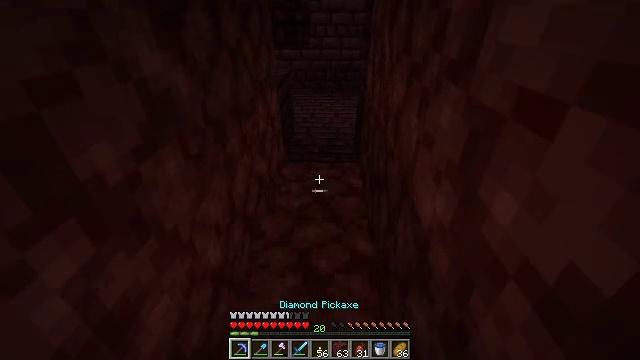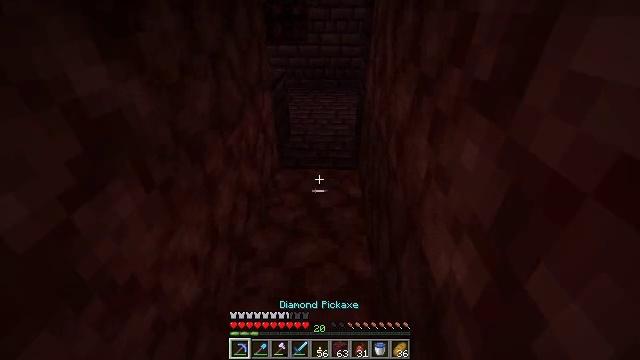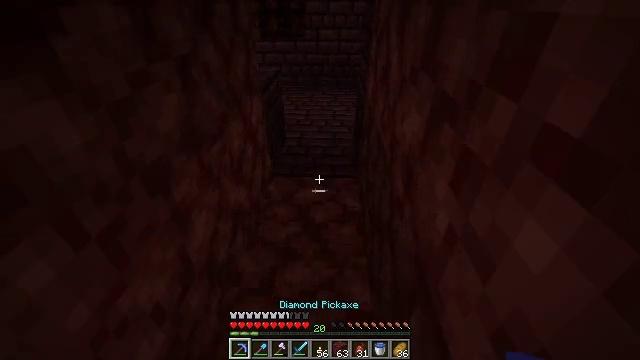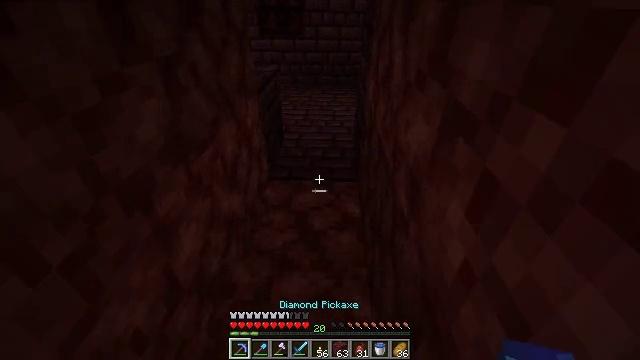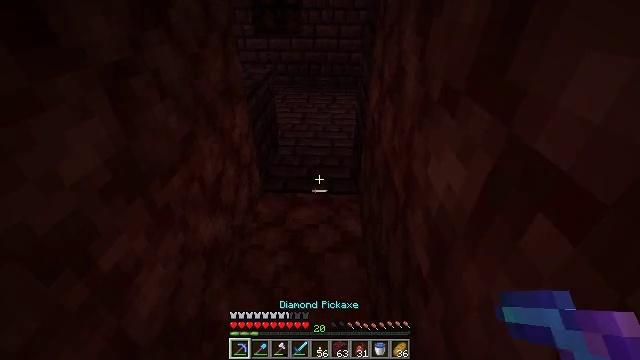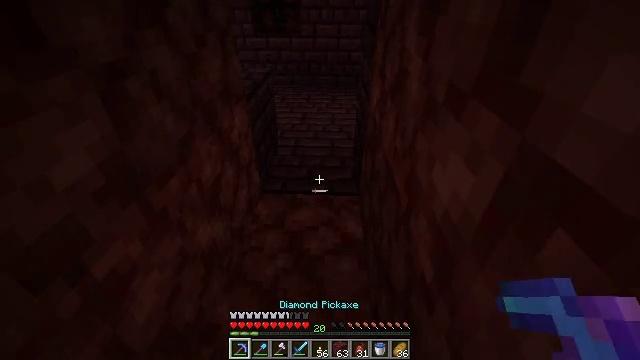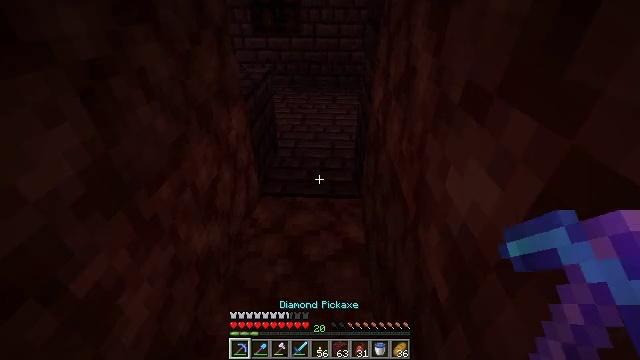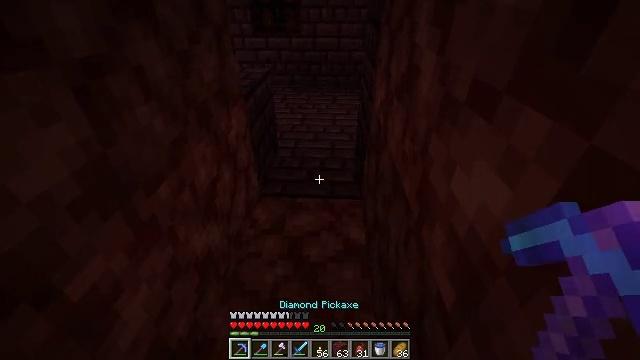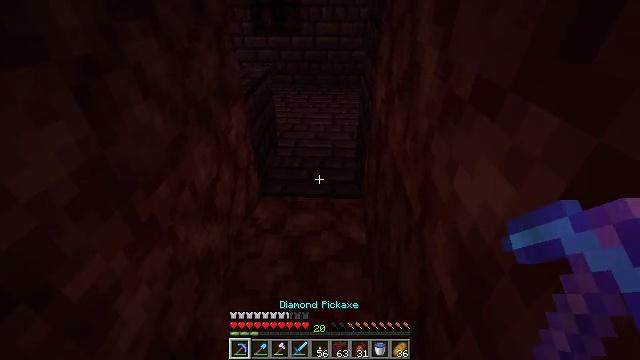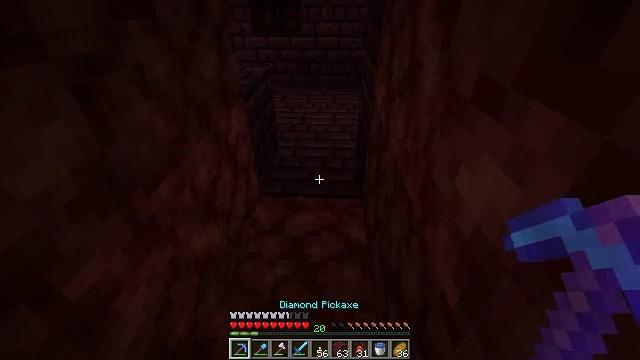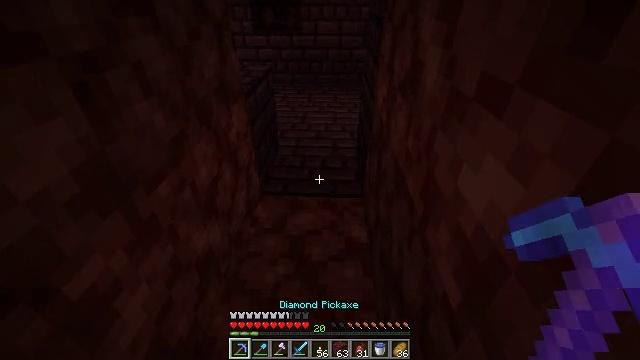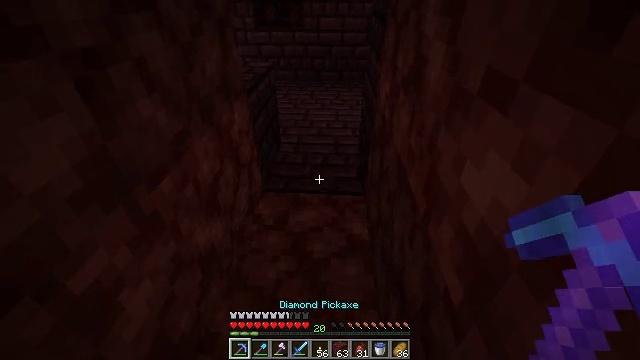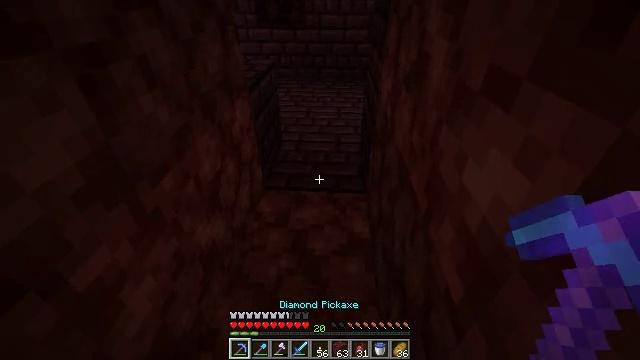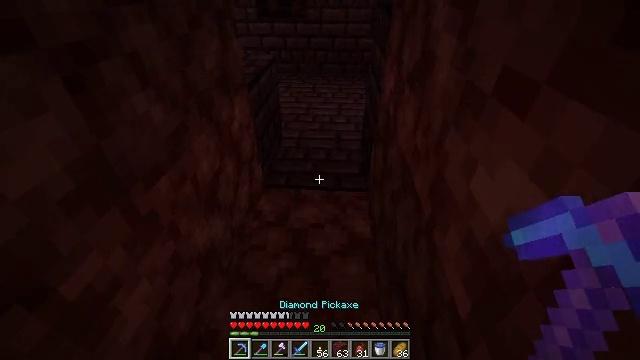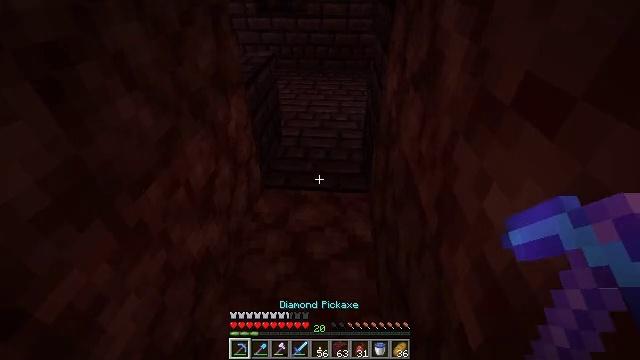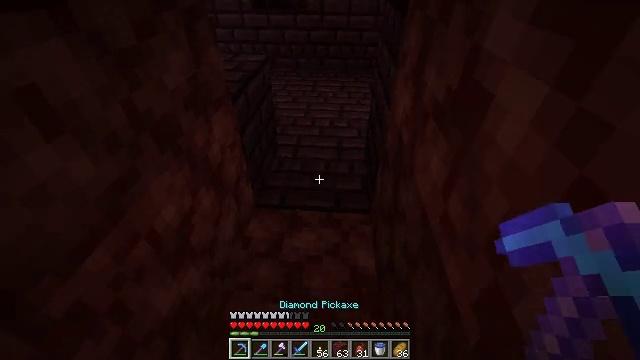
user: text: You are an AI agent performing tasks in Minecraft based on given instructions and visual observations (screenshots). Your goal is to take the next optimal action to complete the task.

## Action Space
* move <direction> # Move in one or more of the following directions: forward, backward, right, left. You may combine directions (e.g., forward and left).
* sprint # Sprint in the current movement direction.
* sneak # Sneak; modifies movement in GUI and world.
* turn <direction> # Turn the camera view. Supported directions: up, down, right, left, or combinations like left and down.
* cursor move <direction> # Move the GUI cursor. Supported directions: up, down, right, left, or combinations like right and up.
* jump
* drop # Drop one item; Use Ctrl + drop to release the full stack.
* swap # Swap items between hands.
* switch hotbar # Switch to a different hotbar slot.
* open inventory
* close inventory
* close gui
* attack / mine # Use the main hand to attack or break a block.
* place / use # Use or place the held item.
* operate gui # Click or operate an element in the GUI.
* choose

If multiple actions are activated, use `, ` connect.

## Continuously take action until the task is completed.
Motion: motion action
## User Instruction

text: Break the nether bricks in a fortress.
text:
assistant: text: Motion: move forward
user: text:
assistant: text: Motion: move forward, turn down
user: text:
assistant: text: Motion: move forward
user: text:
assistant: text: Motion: no_op
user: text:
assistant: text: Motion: no_op
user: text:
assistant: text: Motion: no_op
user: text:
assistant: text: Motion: no_op
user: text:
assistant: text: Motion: no_op
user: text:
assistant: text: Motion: no_op
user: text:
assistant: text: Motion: no_op
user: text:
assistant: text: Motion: no_op
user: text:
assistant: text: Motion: no_op
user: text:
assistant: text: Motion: move forward, turn down
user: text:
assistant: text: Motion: move forward
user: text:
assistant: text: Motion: move forward
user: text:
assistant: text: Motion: no_op
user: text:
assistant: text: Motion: no_op
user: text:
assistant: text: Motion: no_op
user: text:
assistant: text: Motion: no_op
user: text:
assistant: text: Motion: no_op
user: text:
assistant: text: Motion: attack / mine
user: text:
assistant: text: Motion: attack / mine
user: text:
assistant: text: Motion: attack / mine
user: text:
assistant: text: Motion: attack / mine
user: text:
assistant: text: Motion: attack / mine
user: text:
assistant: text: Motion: attack / mine
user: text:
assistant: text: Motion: attack / mine
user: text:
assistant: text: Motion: attack / mine
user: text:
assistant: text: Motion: attack / mine
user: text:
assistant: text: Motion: move forward, attack / mine